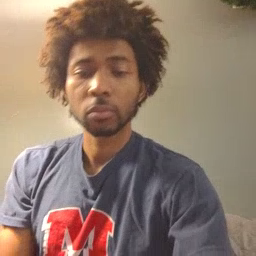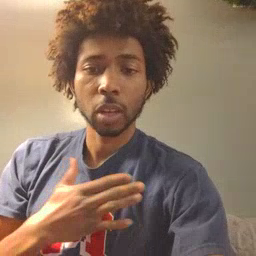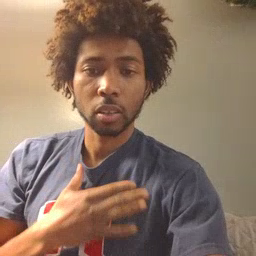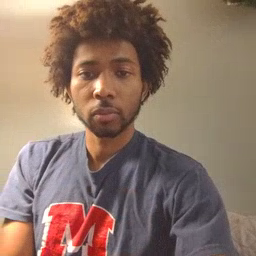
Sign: minemy